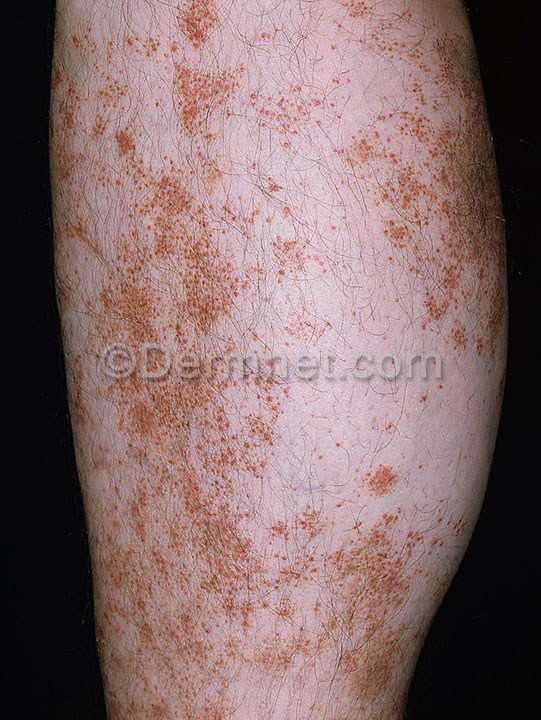
Disease: Vasculitis Photos